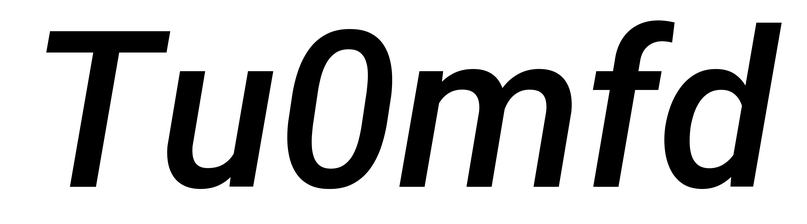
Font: Roboto-Italic_Medium_Italic